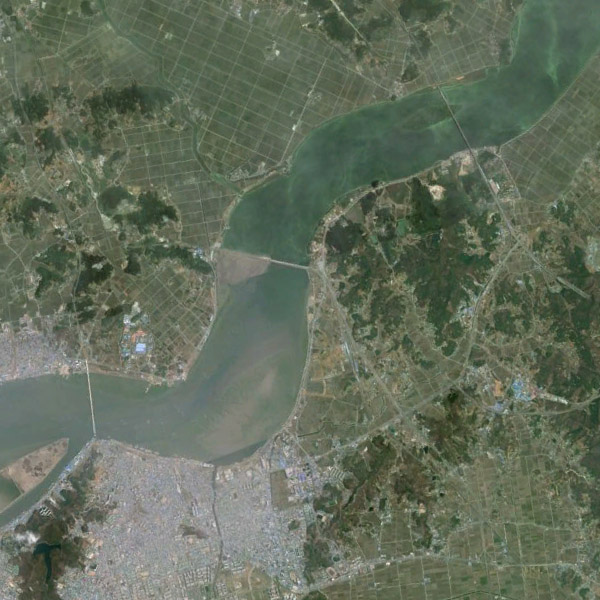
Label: River